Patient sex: M
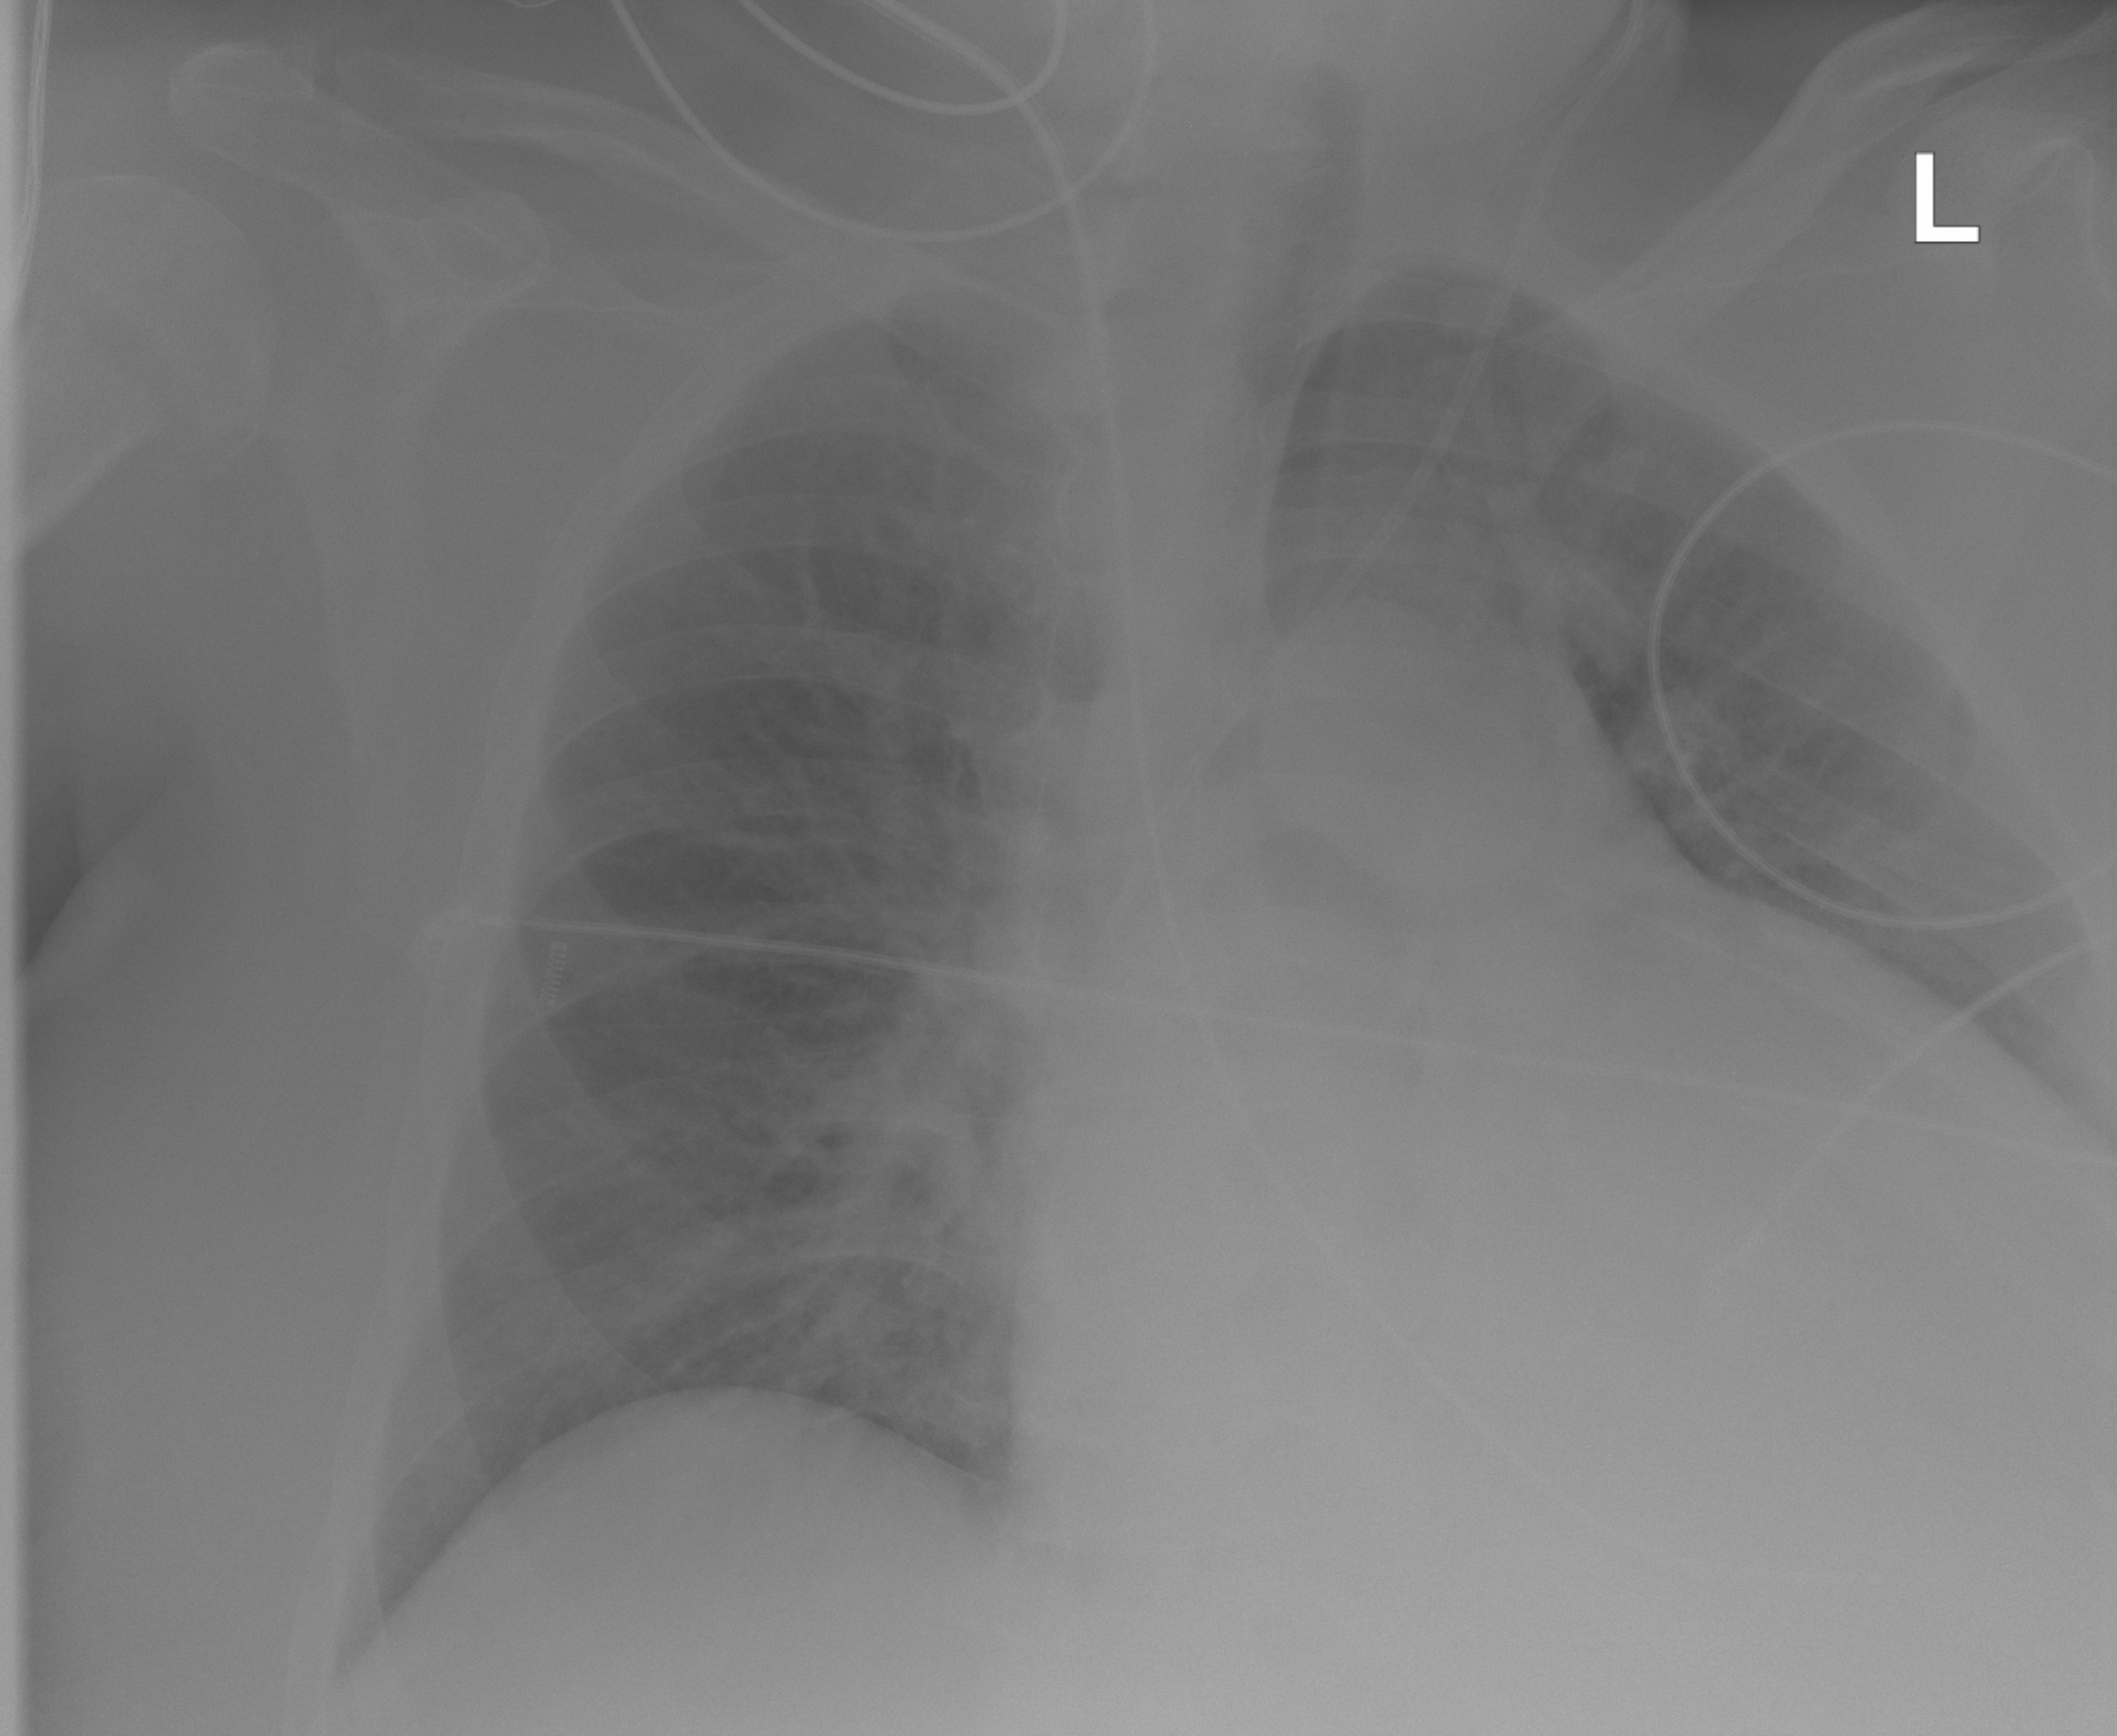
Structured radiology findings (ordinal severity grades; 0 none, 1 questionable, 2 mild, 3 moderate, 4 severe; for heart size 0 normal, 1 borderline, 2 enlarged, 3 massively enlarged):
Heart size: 3
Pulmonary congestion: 1
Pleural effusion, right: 0
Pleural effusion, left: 0
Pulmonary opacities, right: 0
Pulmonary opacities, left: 0
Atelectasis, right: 0
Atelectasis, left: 0